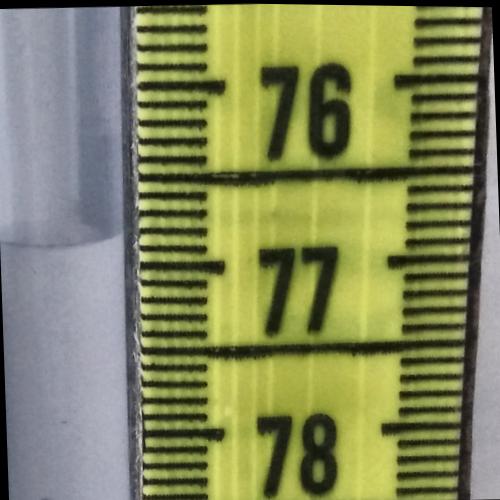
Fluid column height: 76.8 cm